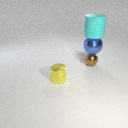
large blue metal sphere below large cyan rubber cylinder